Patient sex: F
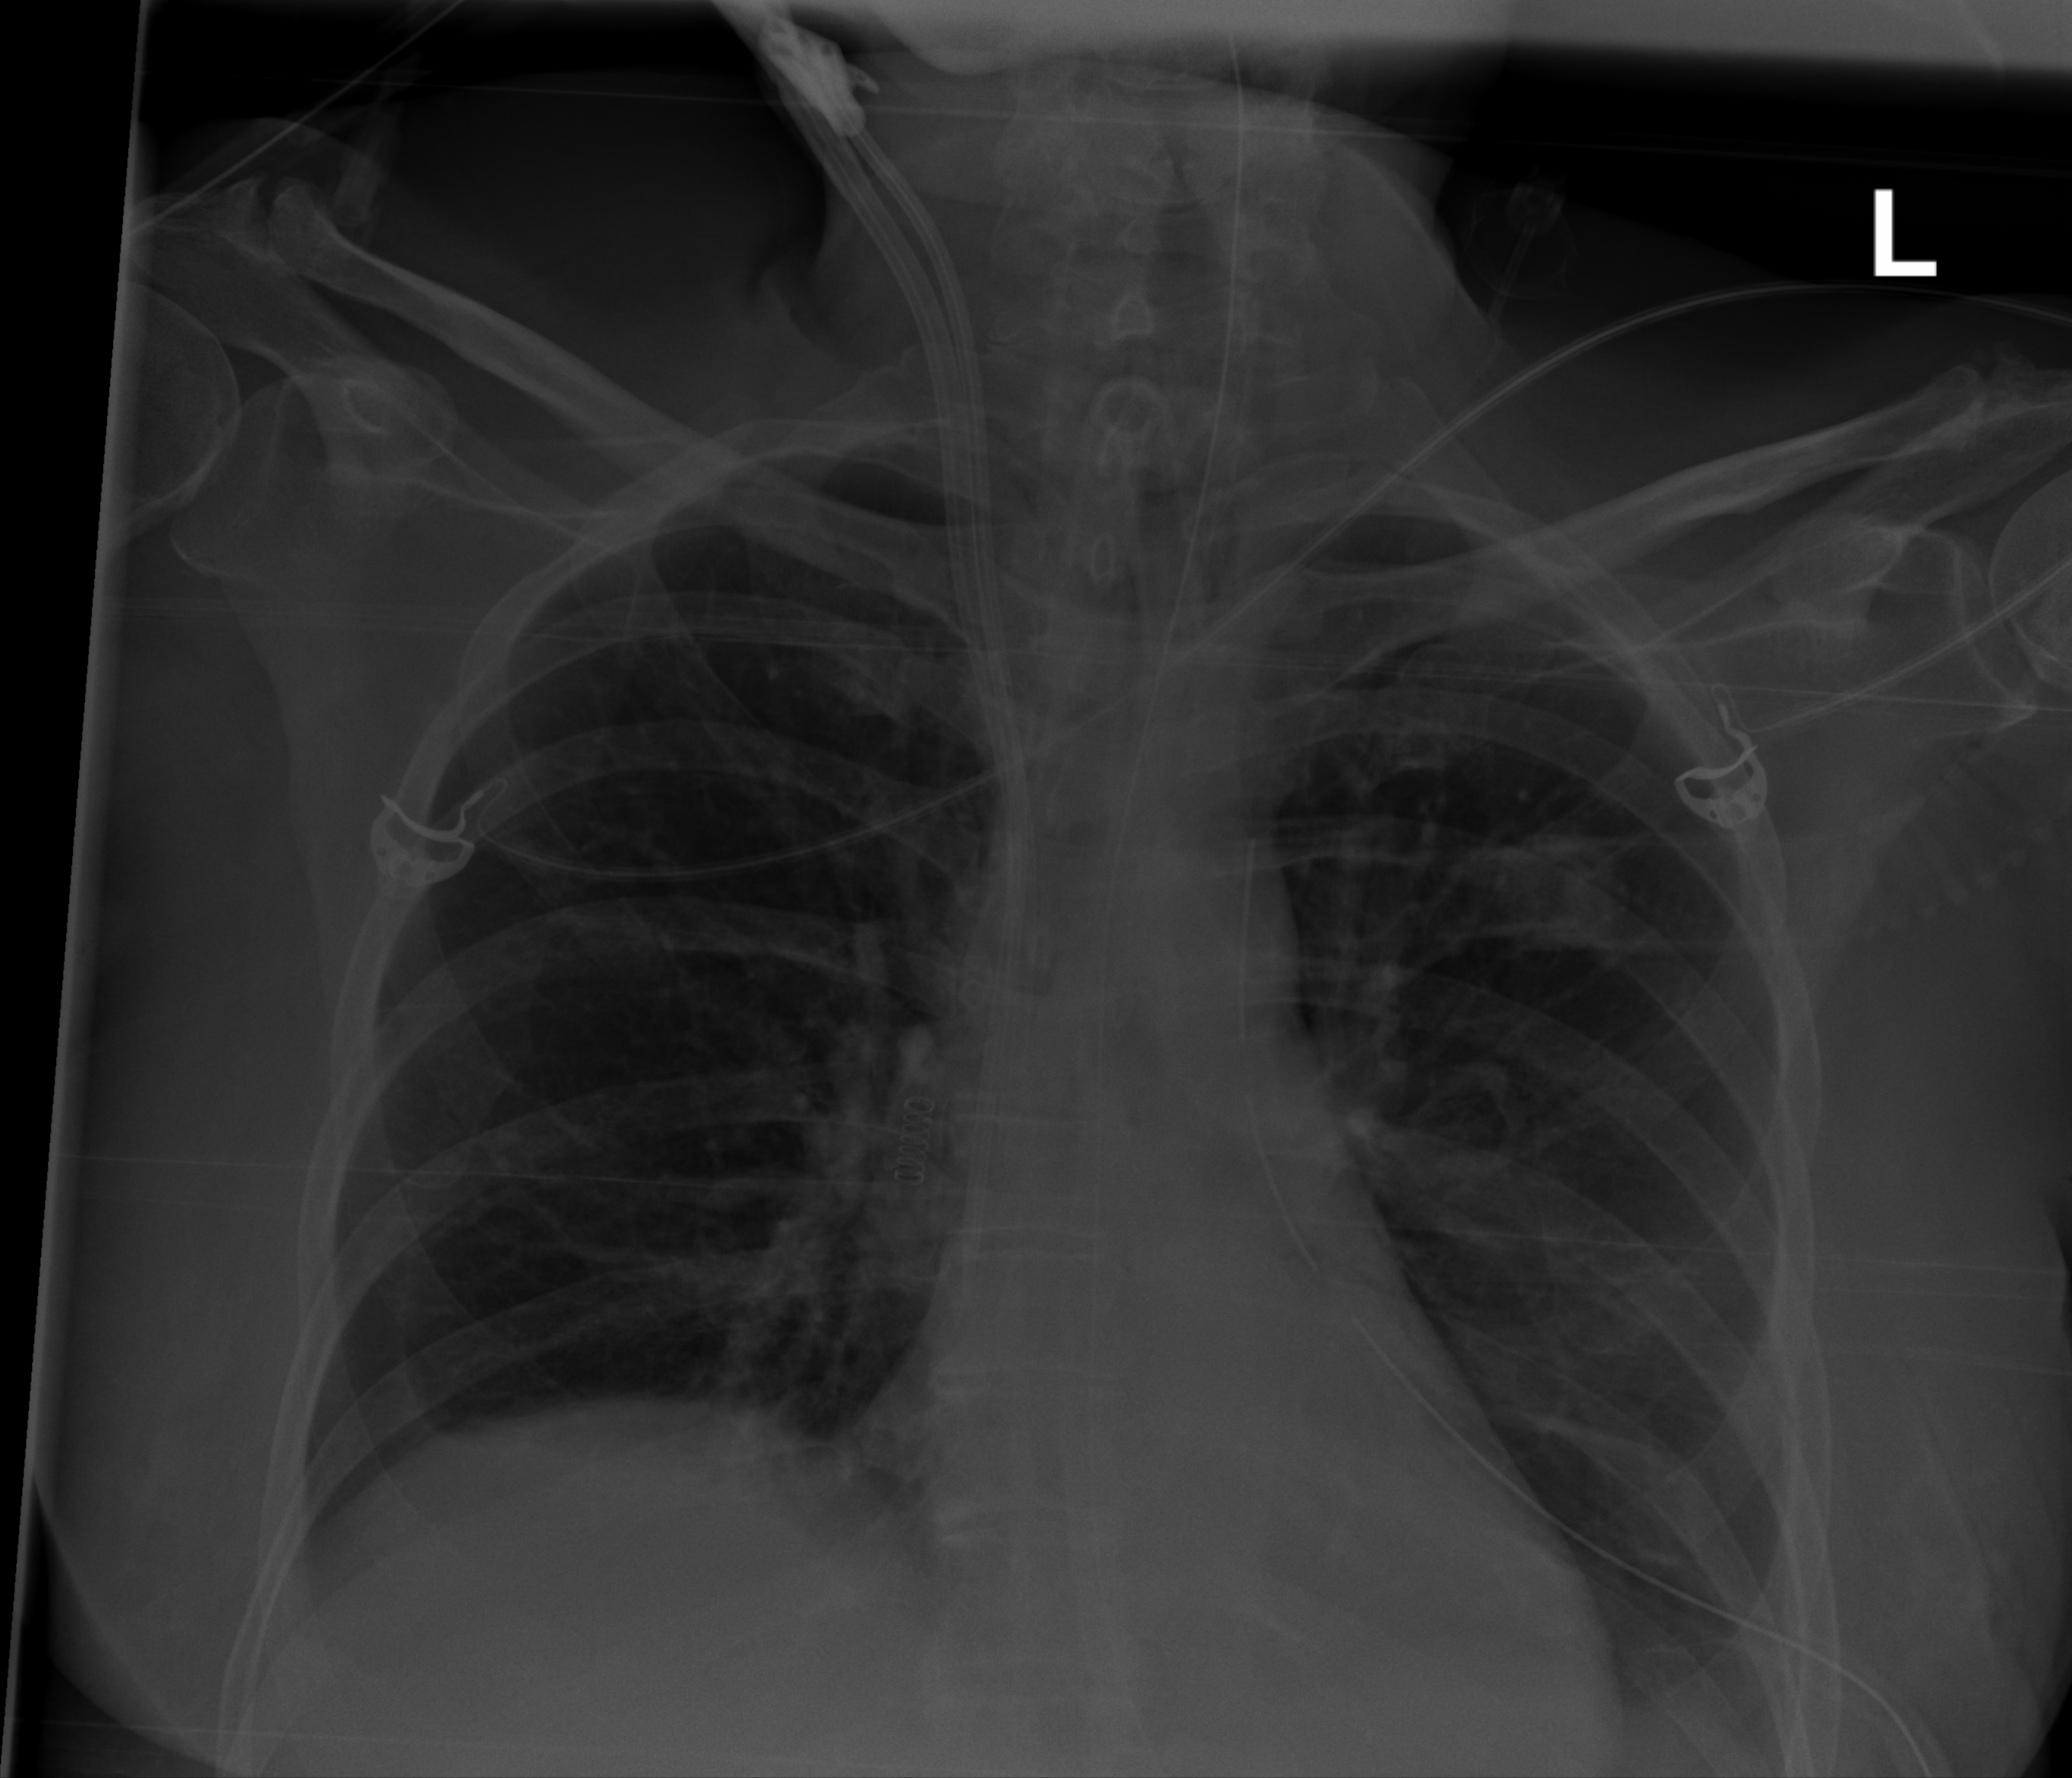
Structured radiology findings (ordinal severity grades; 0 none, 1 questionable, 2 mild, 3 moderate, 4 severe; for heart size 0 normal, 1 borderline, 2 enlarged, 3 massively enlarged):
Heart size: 0
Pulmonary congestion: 0
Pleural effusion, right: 0
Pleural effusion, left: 2
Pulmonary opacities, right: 0
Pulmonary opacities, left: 0
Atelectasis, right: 2
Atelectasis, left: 2